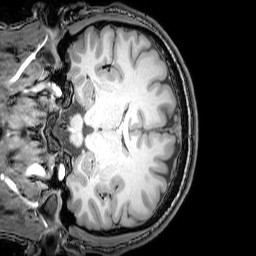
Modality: T1w
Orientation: coronal
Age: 21
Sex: male
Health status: healthy
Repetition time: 0.081 s
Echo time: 0.037 s